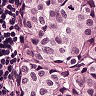
Metastatic tissue present: yes